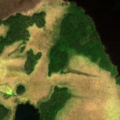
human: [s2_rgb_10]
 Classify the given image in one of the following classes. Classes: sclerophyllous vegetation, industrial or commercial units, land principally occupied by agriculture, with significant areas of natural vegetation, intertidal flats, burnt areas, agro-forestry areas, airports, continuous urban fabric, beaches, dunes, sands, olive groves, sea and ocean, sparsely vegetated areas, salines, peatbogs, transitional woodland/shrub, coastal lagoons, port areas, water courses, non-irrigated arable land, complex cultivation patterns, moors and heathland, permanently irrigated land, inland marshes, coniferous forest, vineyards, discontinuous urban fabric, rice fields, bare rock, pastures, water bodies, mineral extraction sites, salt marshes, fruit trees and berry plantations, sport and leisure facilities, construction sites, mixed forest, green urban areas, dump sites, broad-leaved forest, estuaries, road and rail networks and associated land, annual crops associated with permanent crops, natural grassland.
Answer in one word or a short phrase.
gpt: mixed forest, peatbogs, water bodies